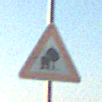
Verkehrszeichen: UnzureichendesLichtraumprofil
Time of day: SunriseSunset
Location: Outdoor (Beach)
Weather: Clear
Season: NotSpecified
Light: Natural